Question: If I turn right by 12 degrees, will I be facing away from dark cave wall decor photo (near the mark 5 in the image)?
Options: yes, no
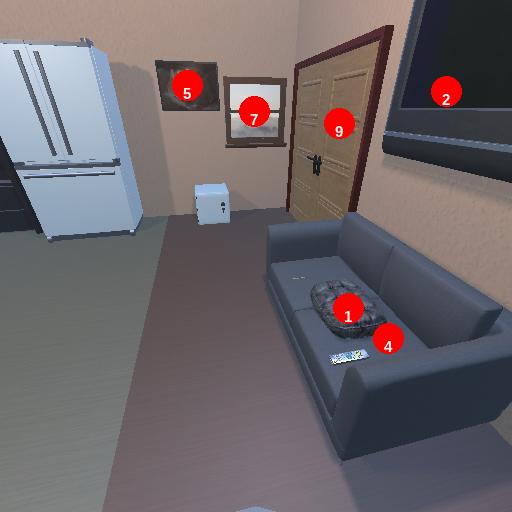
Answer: yes